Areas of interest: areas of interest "China Tobacco Taizhou City Cigarette Distribution Center"
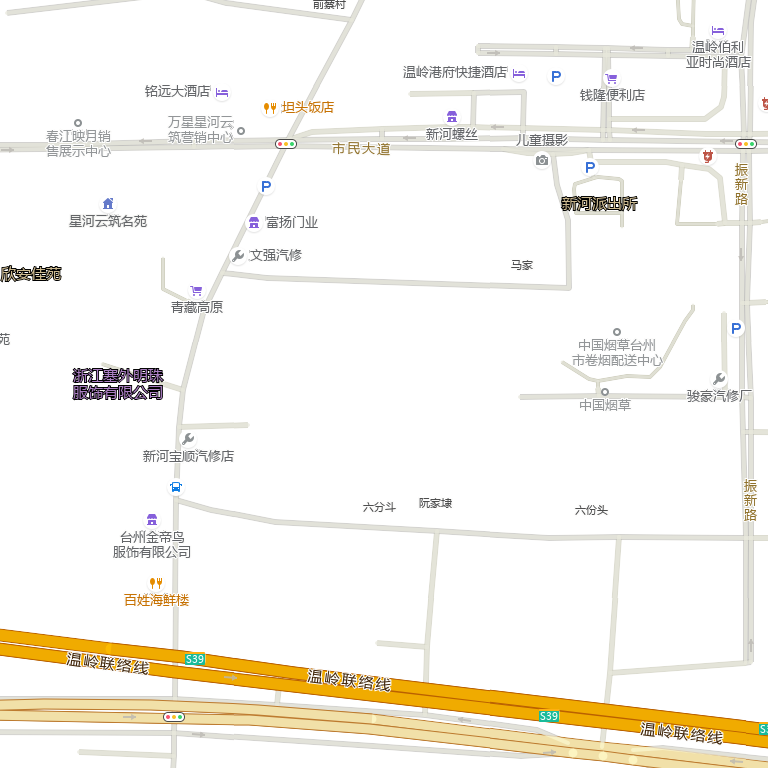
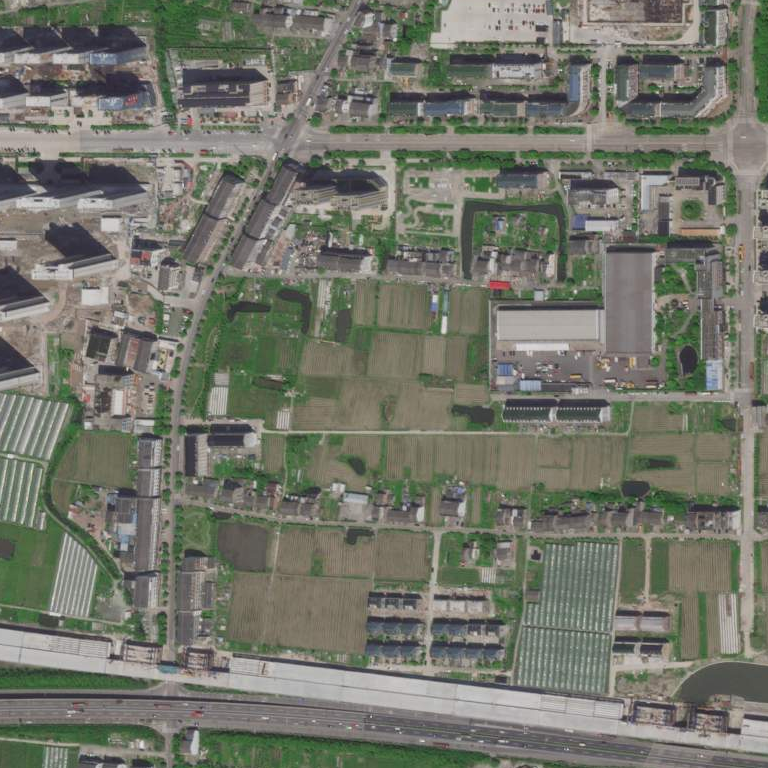